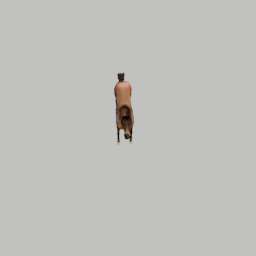
Label: animals